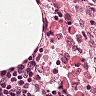
Metastatic tissue present: no